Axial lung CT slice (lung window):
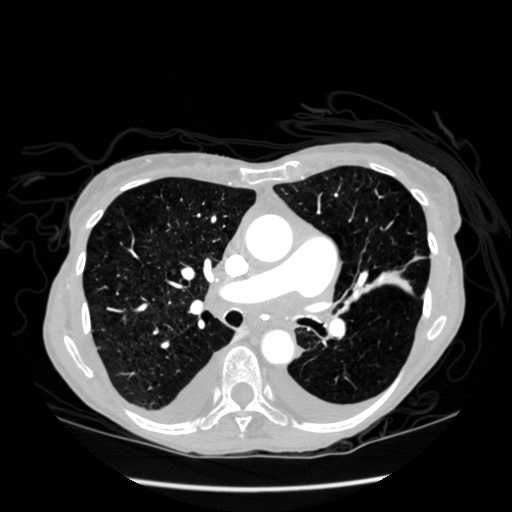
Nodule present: no